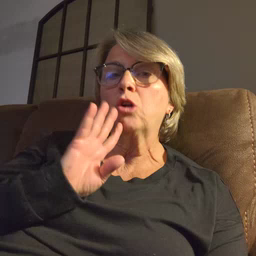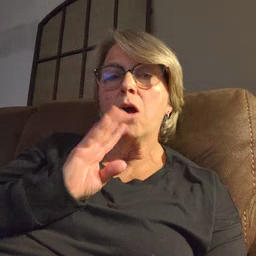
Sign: talk